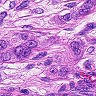
Metastatic tissue present: yes